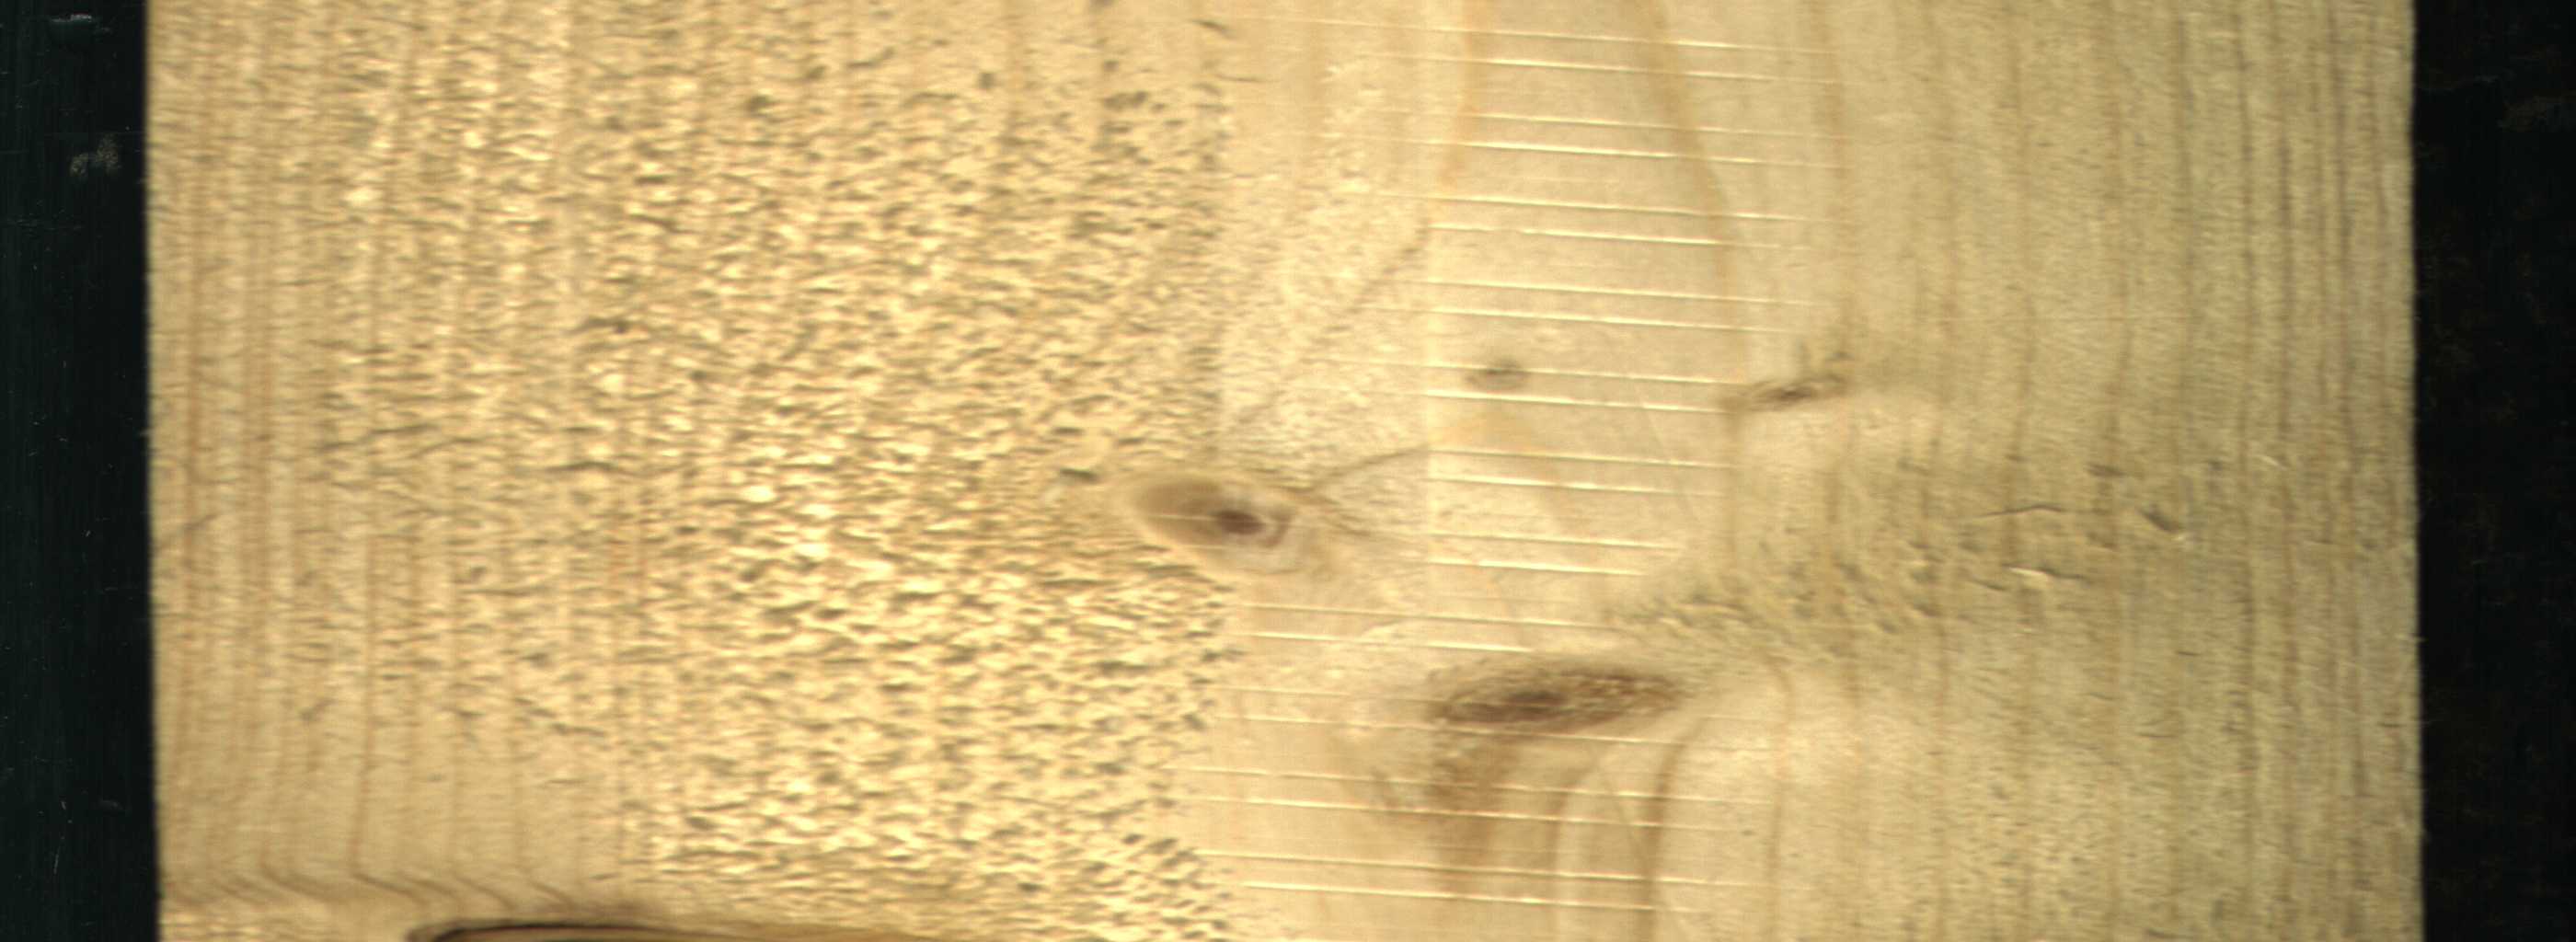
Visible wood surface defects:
Live_Knot
Live_Knot
Live_Knot
Live_Knot